Interaction volume radius: 10 \u00c5
Interaction volume height: 35 \u00c5
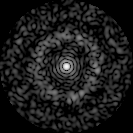
Disorder parameter: 0.8302